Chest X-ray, AP view. Patient: 46 years old, sex M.
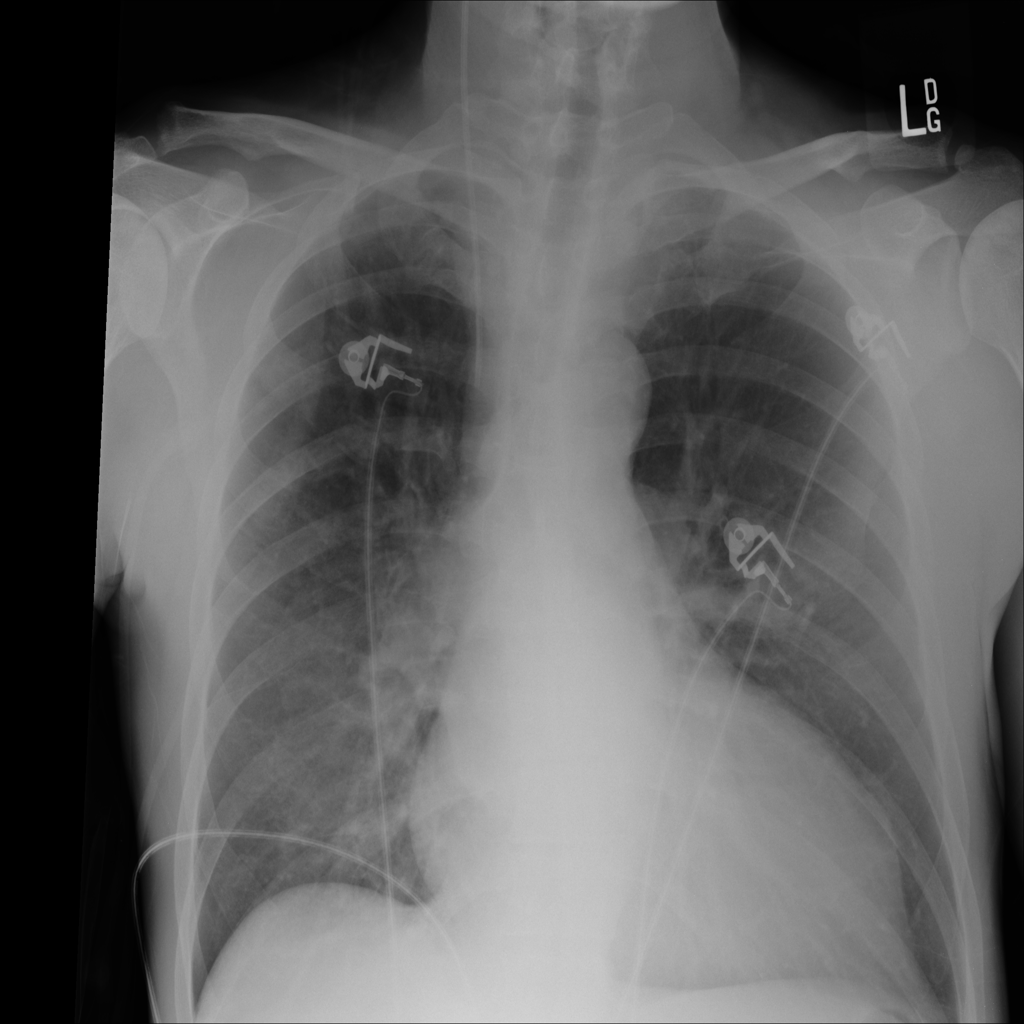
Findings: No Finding